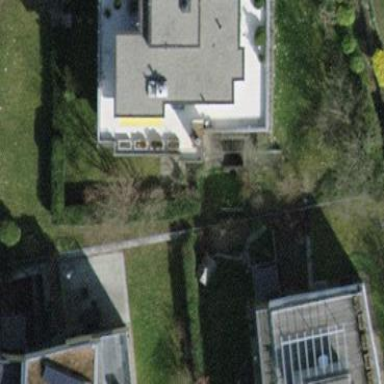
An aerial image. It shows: Balcony as part of building.